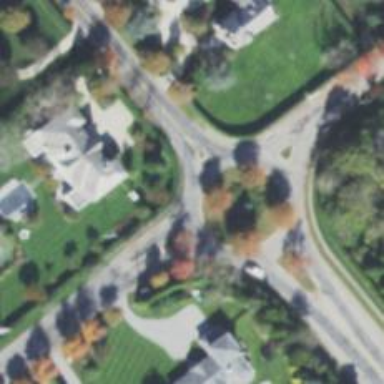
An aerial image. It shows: Tertiary road leading to roundabout.